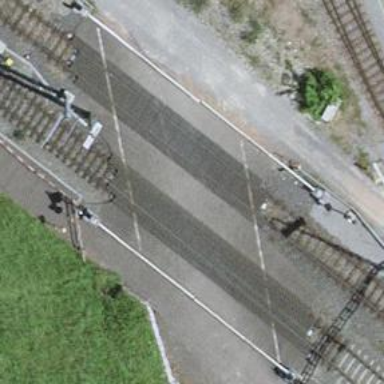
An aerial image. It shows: Railway level crossing.